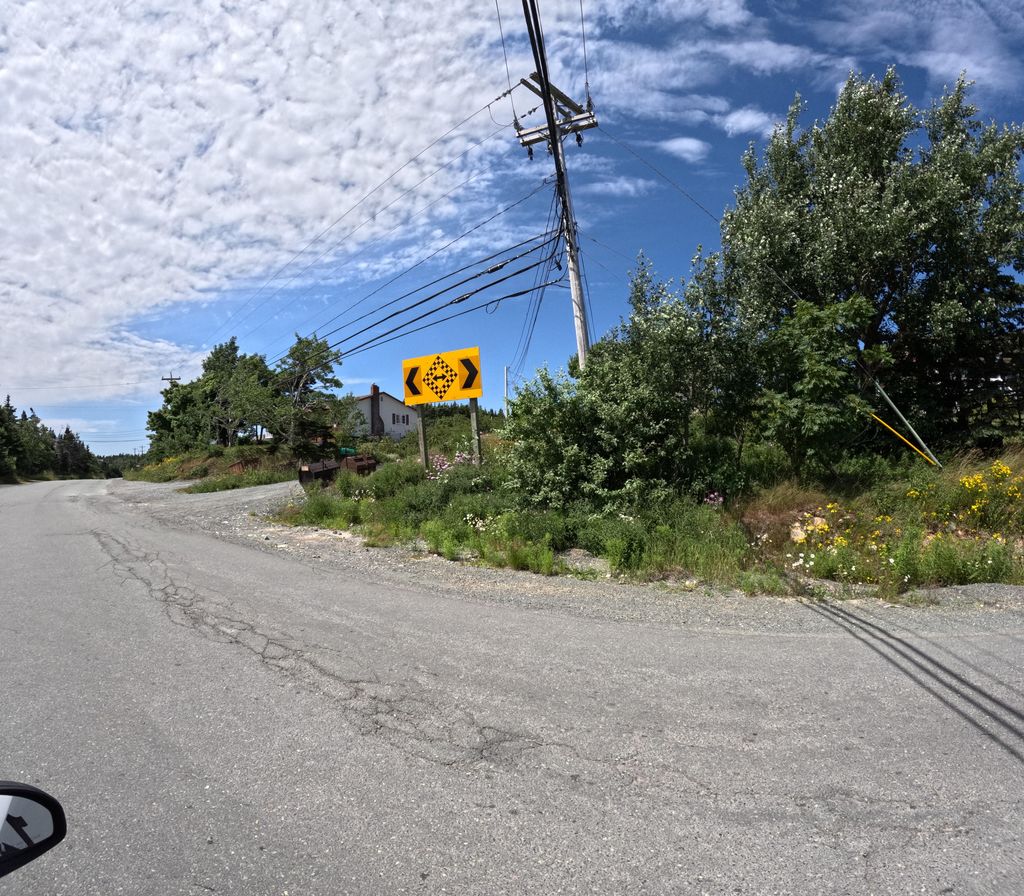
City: st_johns